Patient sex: F
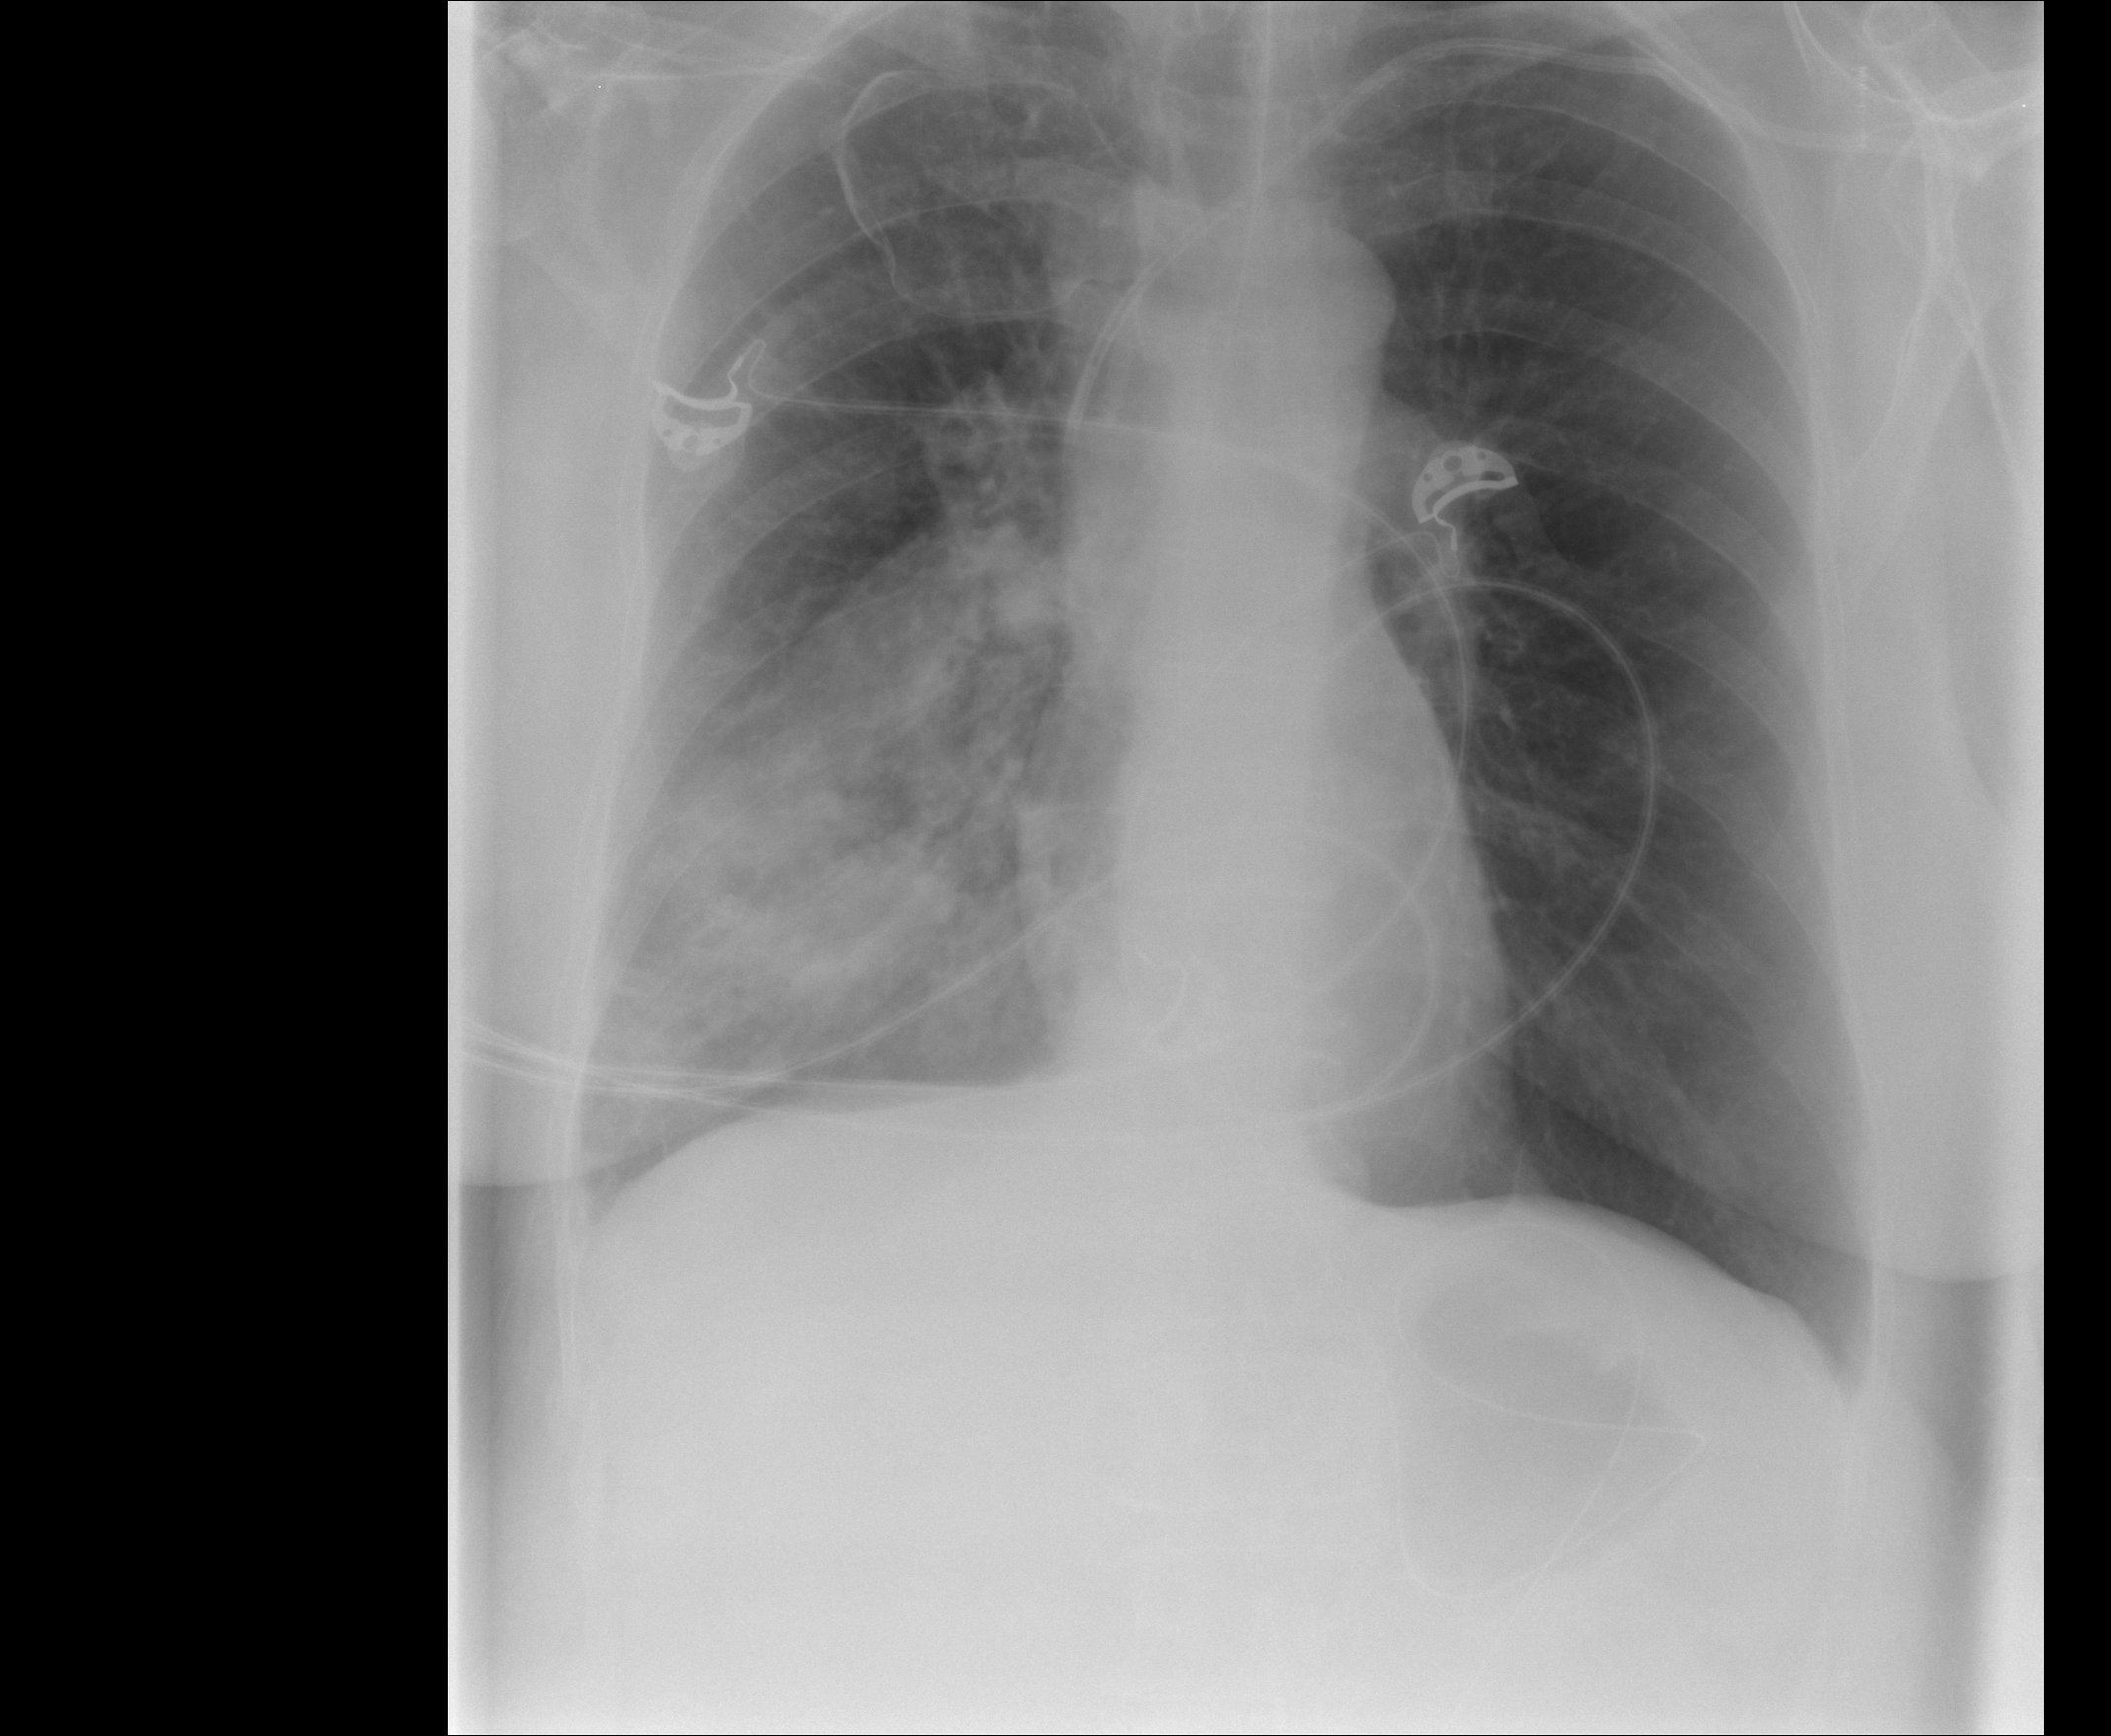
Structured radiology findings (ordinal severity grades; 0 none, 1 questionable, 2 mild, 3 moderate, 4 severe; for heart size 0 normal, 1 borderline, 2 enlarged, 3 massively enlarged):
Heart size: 0
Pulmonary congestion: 0
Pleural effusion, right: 0
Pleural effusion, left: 0
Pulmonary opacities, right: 3
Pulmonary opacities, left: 0
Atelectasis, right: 0
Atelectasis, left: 0